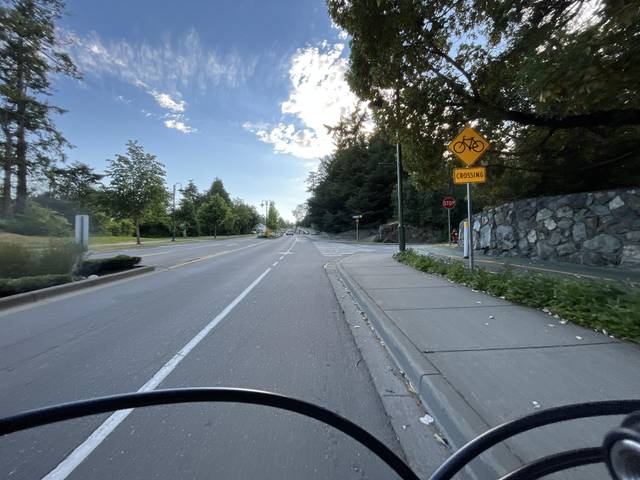
Region: Canada
Coordinates: 48.453, -123.432